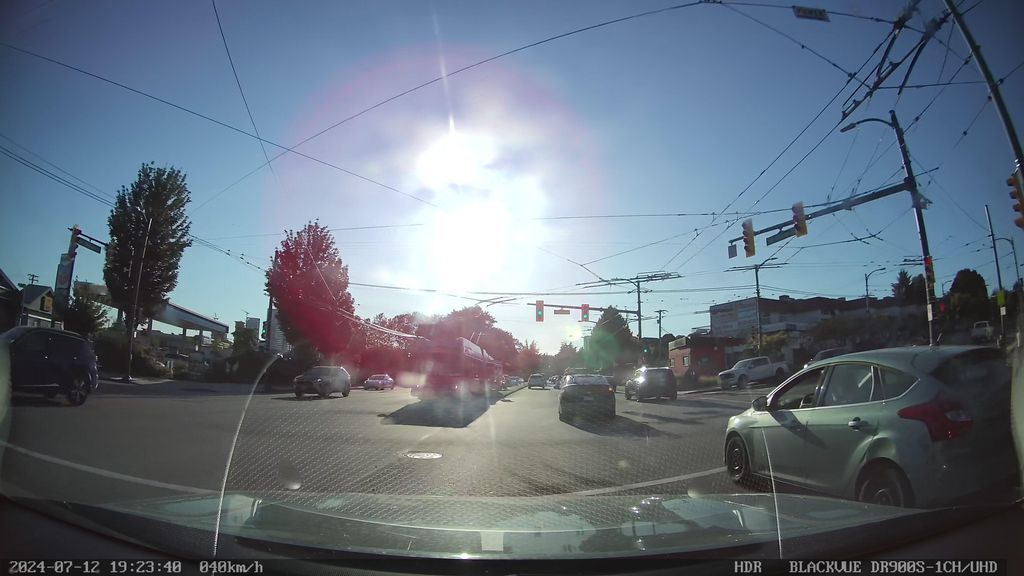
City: vancouver